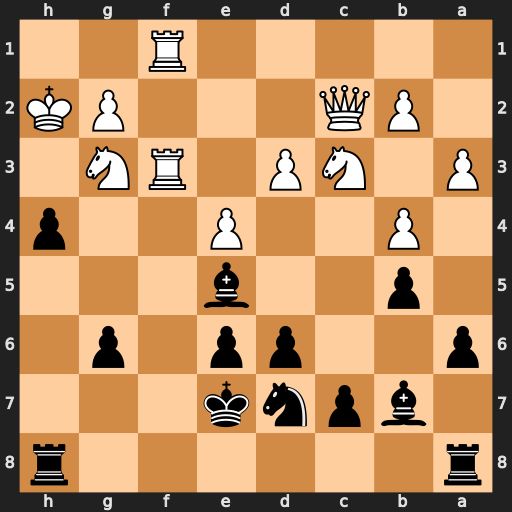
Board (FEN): r6r/1bpnk3/p2pp1p1/1p2b3/1P2P2p/P1NP1RN1/1PQ3PK/5R2
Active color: b
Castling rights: -
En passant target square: -
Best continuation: hxg3+ Kg1 Bd4+